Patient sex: F
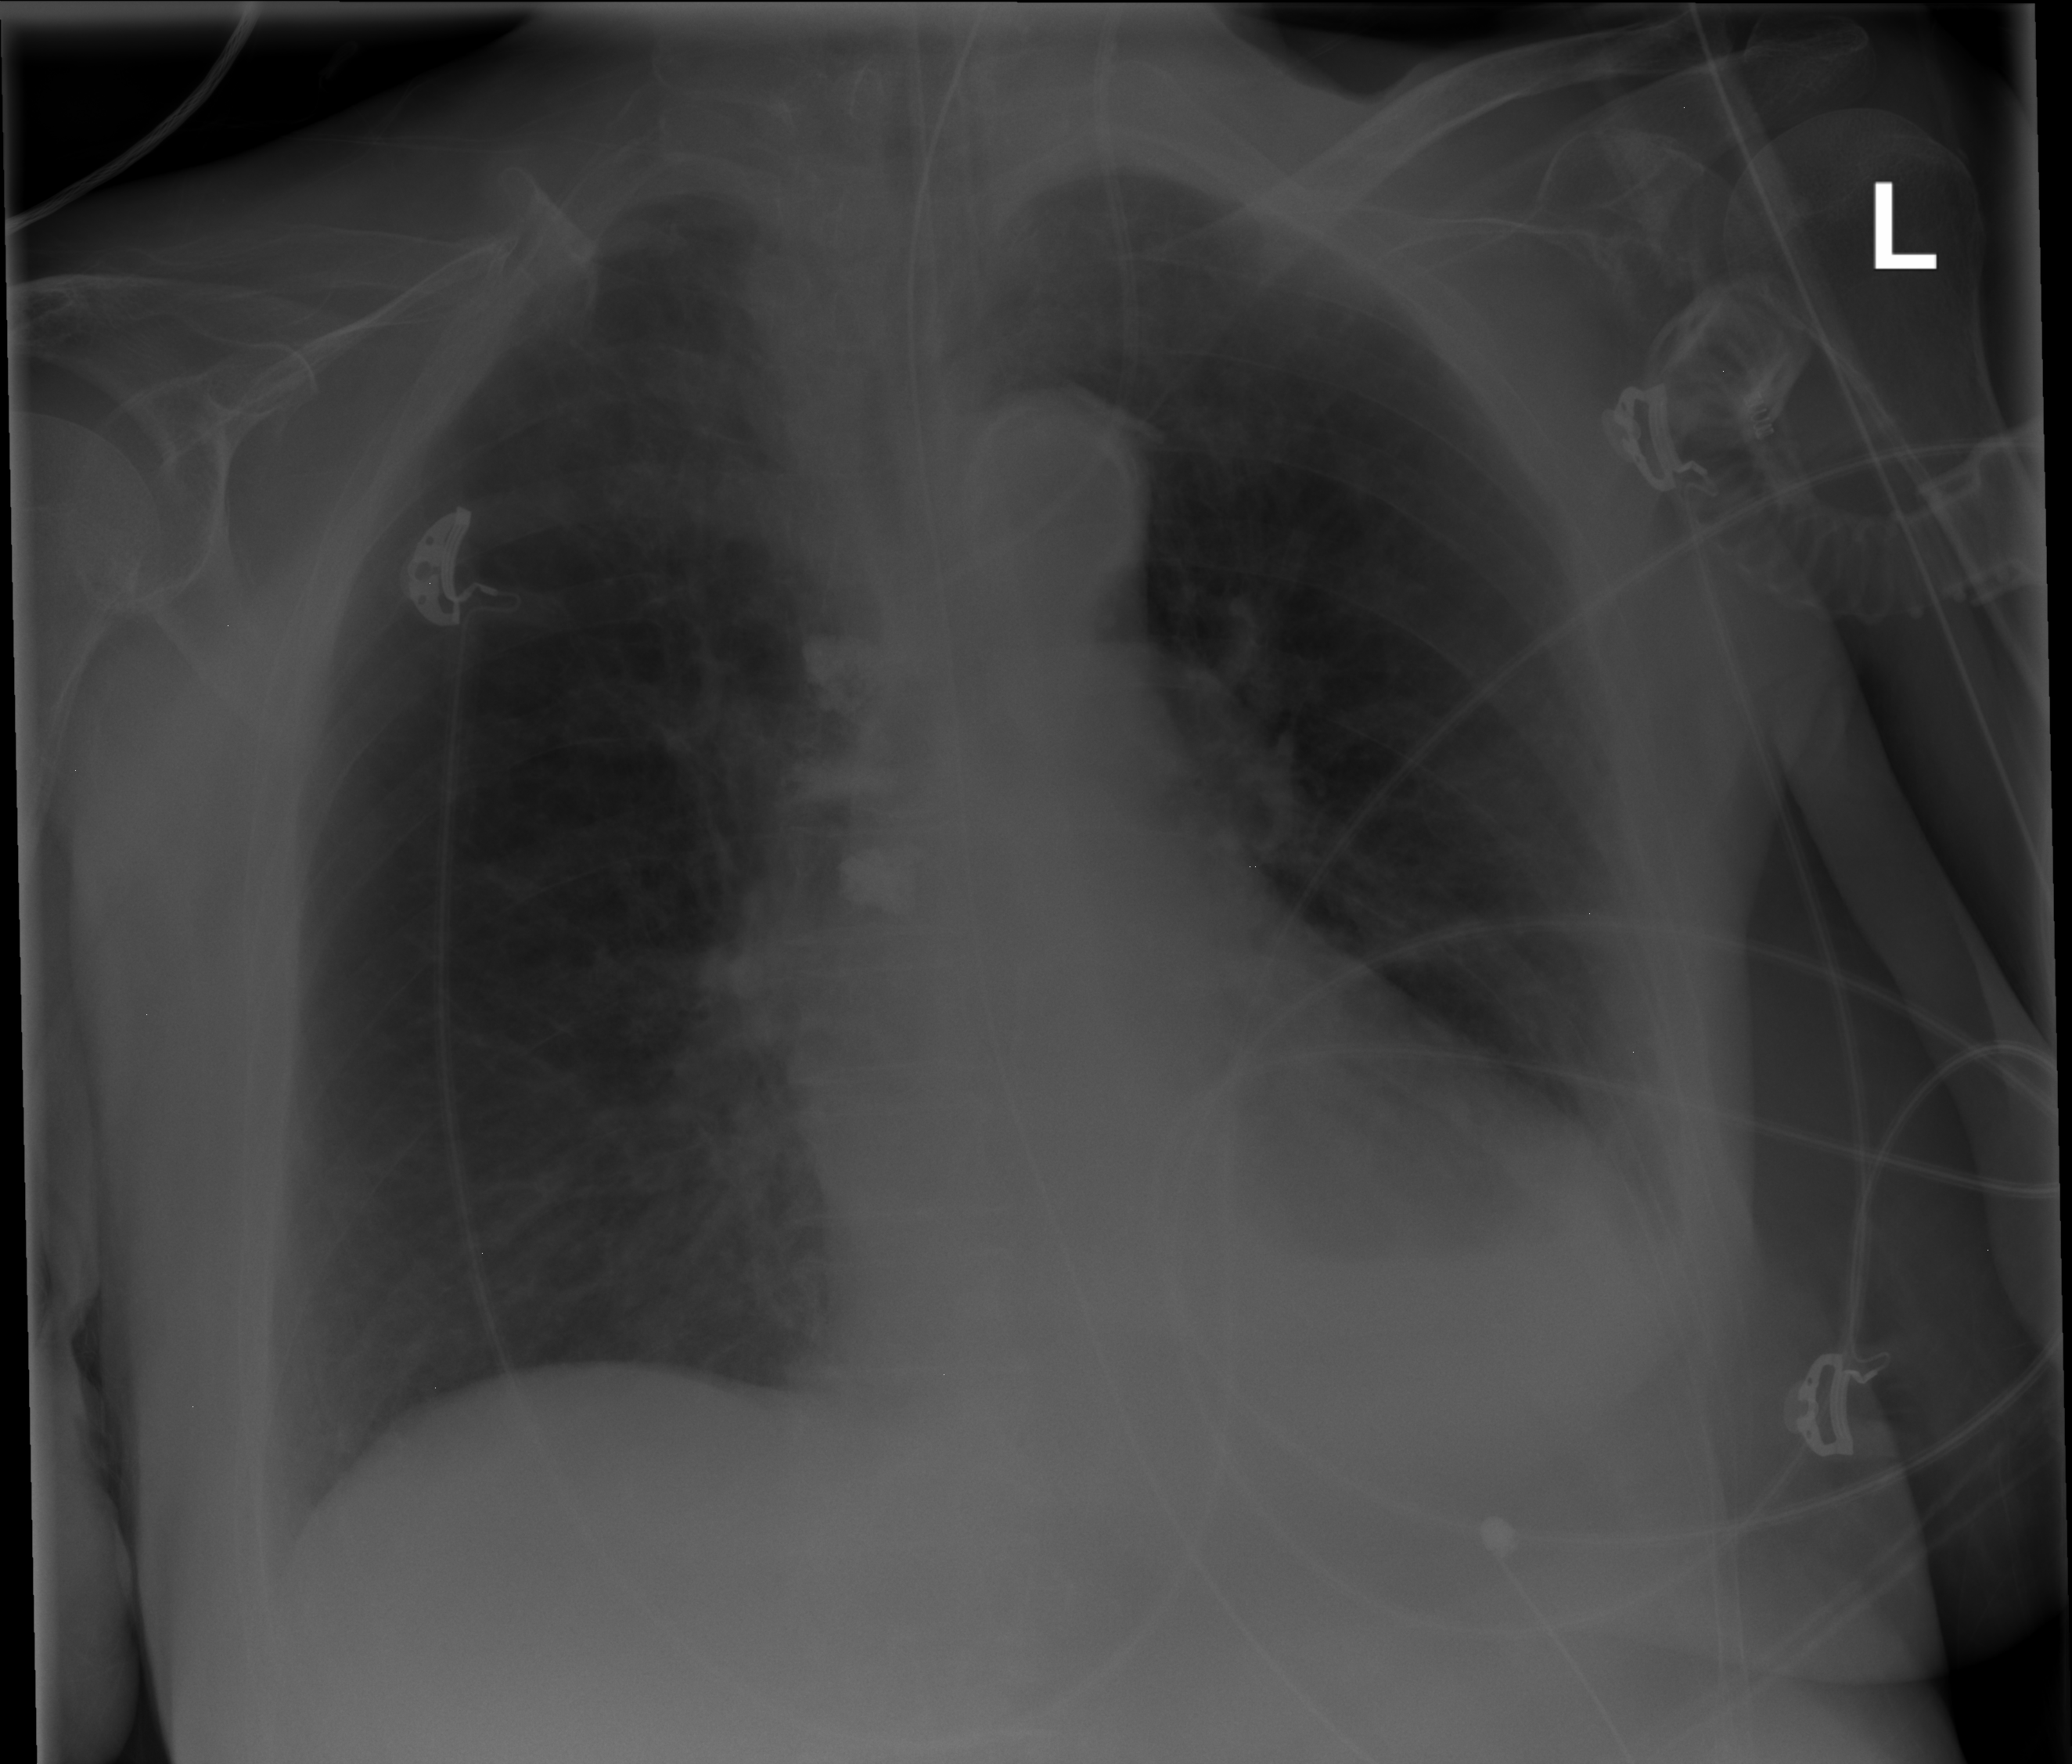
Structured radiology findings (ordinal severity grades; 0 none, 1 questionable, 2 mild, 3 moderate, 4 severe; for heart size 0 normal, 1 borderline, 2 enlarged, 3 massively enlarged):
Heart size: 0
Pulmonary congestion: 0
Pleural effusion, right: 0
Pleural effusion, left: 2
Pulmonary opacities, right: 0
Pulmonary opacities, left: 0
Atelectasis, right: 0
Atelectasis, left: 2